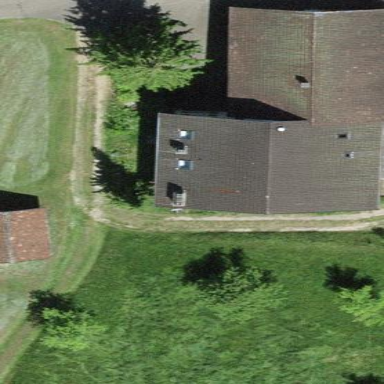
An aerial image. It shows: Farm building.